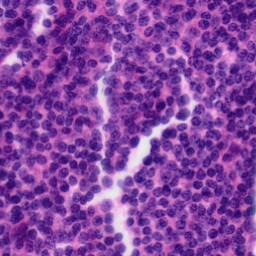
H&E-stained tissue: Tonsil